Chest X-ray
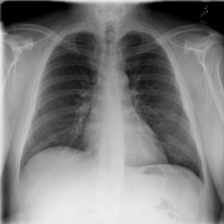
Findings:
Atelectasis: negative
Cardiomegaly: negative
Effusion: negative
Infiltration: negative
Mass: negative
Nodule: negative
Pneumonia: negative
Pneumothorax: negative
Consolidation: negative
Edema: negative
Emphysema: negative
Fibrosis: negative
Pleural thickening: negative
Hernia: negative